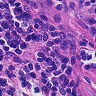
Metastatic tissue present: no